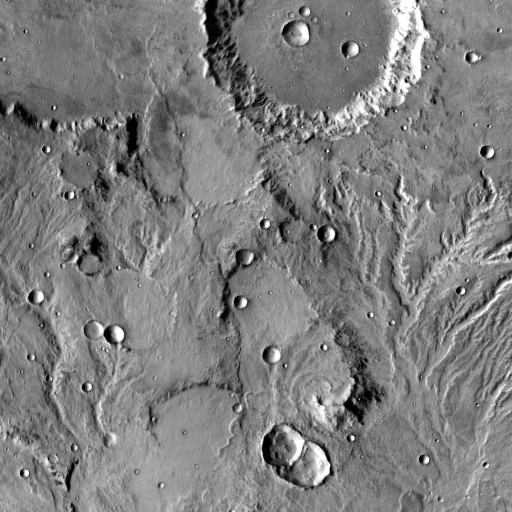
Crater classes present: Background, Other, Layered, Buried